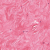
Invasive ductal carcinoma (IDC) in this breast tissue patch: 0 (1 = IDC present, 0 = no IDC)